Question: I am new to Python as well as Kivy, this is my first small project, and don't know what I did wrong, following is the log from pydev(eclipse):
'''
[INFO ] Kivy v1.8.0
[INFO ] [Logger ] Record log in C:\Users\Sudheer\.kivy\logs\kivy_14-06-21_10.txt
[INFO ] [Factory ] 157 symbols loaded
[DEBUG ] [Cache ] register <kv.lang> with limit=None, timeout=Nones
[DEBUG ] [Cache ] register <kv.image> with limit=None, timeout=60s
[DEBUG ] [Cache ] register <kv.atlas> with limit=None, timeout=Nones
[INFO ] [Image ] Providers: img_tex, img_dds, img_pygame, img_gif (img_pil ignored)
[DEBUG ] [Cache ] register <kv.texture> with limit=1000, timeout=60s
[DEBUG ] [Cache ] register <kv.shader> with limit=1000, timeout=3600s
[INFO ] [Text ] Provider: pygame
[DEBUG ] [Cache ] register <kv.loader> with limit=500, timeout=60s
[INFO ] [Loader ] using a thread pool of 2 workers
[DEBUG ] [Cache ] register <textinput.label> with limit=None, timeout=60.0s
[DEBUG ] [Cache ] register <textinput.width> with limit=None, timeout=60.0s
[DEBUG ] [App ] Loading kv <D:\OS Files\workspace\Kal\Src\myclass.kv>
[DEBUG ] [App ] kv <D:\OS Files\workspace\Kal\Src\myclass.kv> not found
[CRITICAL ] App.root must be an _instance_ of Widget
Traceback (most recent call last):
File "D:\OS Files\workspace\Kal\__main__.py", line 9, in <module>
MyClass().run()
File "C:\Kivy180\kivy\kivy\app.py", line 772, in run
raise Exception('Invalid instance in App.root')
Exception: Invalid instance in App.root
'''
Code file structure is as follows:

Codes are as follows:
File:.py
'''
from Src.AppStart import MyClass
if __name__ == '__main__':
MyClass().run()
'''
File:AppStart.py:
'''
from kivy.app import App
from Src.Logins.LoginForm import LoginForm
from kivy.uix.button import Button
class MyClass(App):
'''
classdocs
'''
def build(self):
c=LoginForm
#c=Button(text="Checked")
return c
'''
File:LoginForm.py:
'''
from kivy.uix.gridlayout import GridLayout
from kivy.graphics import Color
from kivy.uix.label import Label
from kivy.uix.textinput import TextInput
class LoginForm(GridLayout):
'''
classdocs
'''
def __init__(self, **kwargs):
#kwargs['cols'] = 1
#Layout=GridLayout(cols=2, rows=3, background_color=Color(1,1,1))
self.cols=2
self.rows=3
self.background_color=Color(1,1,1)
IDlbl =Label(text="User ID: ")
PWlbl =Label(text="Password: ")
IDtxtbox = TextInput(text="",multiline=False)
PWtxtbox = TextInput(text="",multiline=False, password=True)
self.add_widget(IDlbl)
self.add_widget(PWlbl)
self.add_widget(IDtxtbox)
self.add_widget(PWtxtbox)
#return Layout
super(LoginForm, self).__init__(**kwargs)
'''
Could you please let me know why is App.root is an invalid instance,
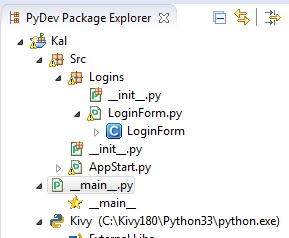
Answer: The return value of 'App.build()' is assigned as 'App.root'. In your 'build()' you return a class ('LoginForm') instead of an instance of the class. Simply changing that line in 'build()' to 'c = LoginForm()' should fix it.